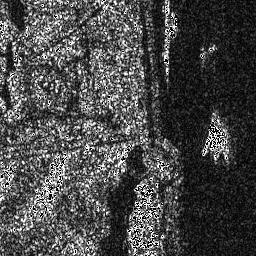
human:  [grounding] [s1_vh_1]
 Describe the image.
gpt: In the satellite image, there is  <ref>1 medium ship </ref> <box>[[81, 42, 87, 61, 0]]</box> located at right.